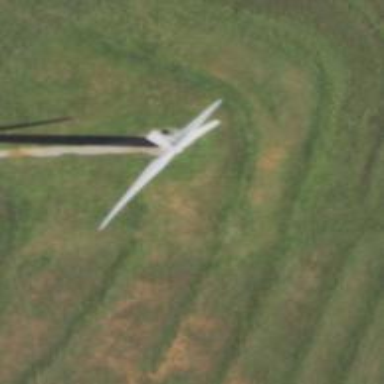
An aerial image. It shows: Wind generator powered by horizontal-axis wind turbine.